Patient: sex M, age 42
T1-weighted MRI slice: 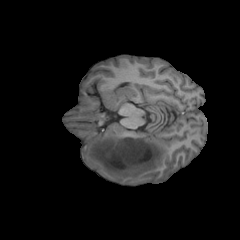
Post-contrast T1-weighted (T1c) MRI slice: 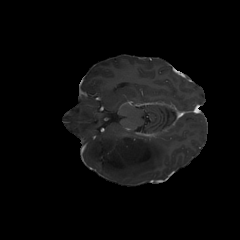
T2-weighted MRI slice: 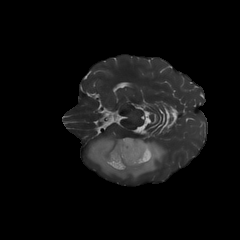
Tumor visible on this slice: yes
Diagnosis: Astrocytoma, IDH-mutant
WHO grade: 2